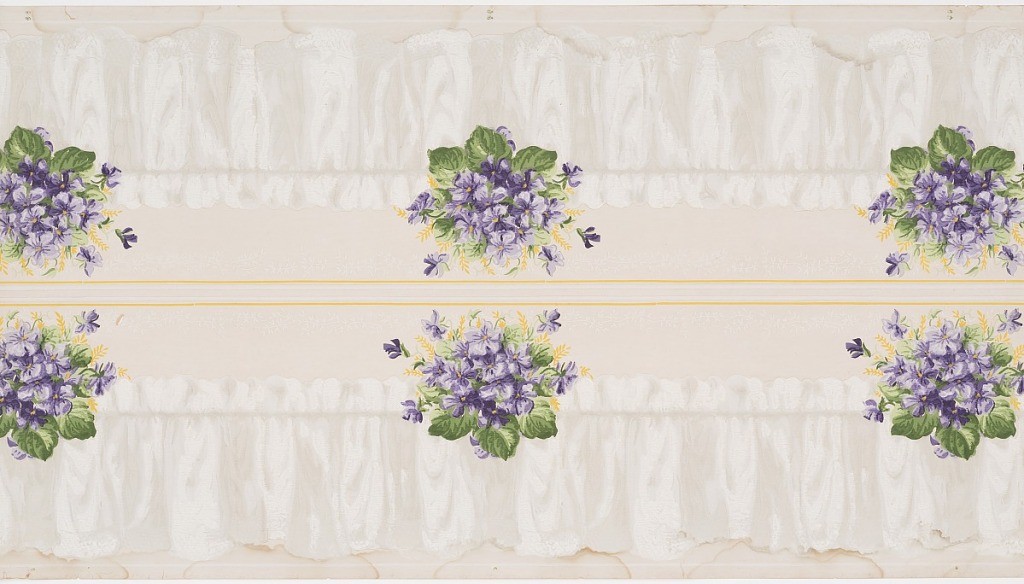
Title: Frieze
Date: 1905–1915
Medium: Machine-printed paper
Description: Bouquet of purple flowers sitting on top of white cafe curtains. Two borders printed across the width.